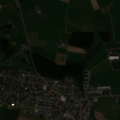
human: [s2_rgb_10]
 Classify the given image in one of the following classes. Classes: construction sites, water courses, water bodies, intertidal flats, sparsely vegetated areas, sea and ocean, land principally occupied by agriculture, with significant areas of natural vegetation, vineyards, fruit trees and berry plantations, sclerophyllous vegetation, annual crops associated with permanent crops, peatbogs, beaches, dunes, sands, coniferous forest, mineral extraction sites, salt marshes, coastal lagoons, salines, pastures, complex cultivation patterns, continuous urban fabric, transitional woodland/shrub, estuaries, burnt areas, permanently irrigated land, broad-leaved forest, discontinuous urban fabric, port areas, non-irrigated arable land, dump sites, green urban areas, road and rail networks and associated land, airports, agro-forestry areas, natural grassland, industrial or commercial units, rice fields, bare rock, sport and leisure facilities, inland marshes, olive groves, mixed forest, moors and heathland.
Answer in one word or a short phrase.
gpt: discontinuous urban fabric, sport and leisure facilities, non-irrigated arable land